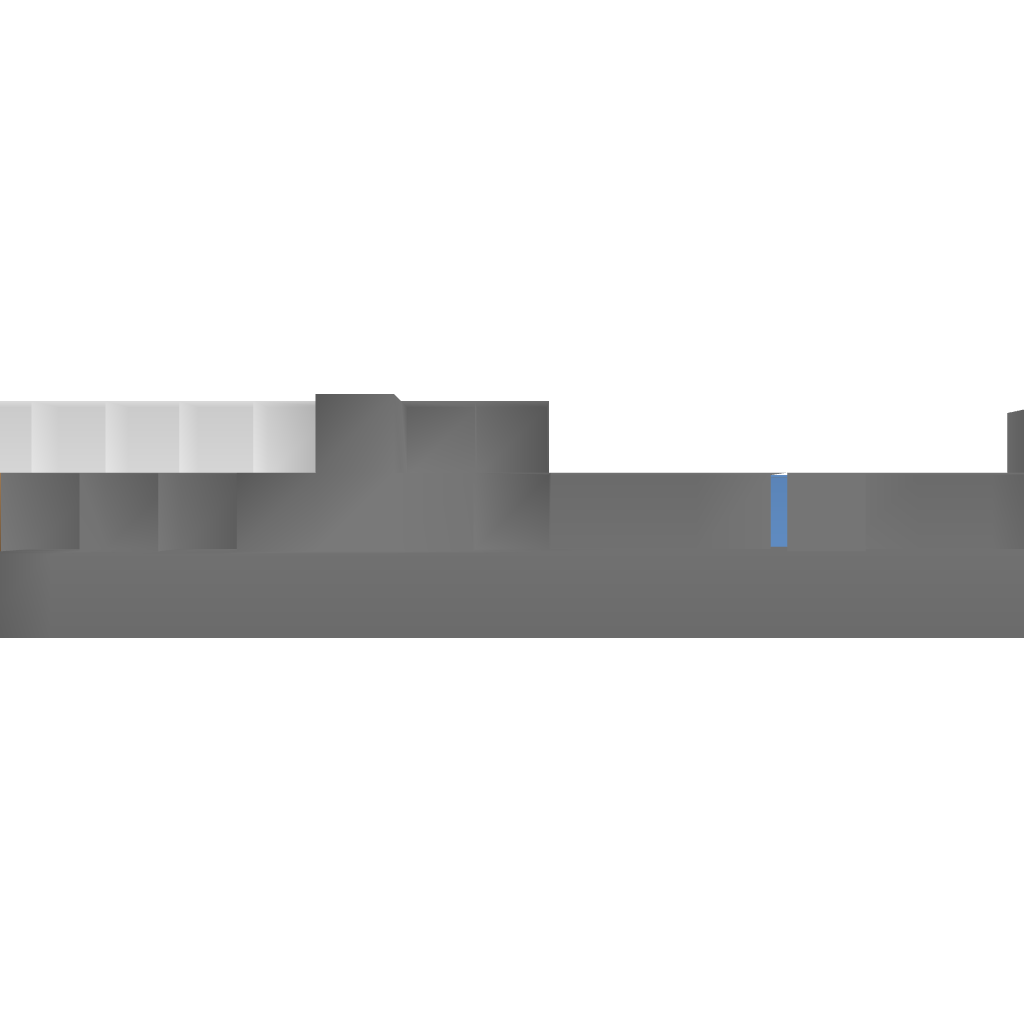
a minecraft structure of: Auto TNT Cannon bad low quality